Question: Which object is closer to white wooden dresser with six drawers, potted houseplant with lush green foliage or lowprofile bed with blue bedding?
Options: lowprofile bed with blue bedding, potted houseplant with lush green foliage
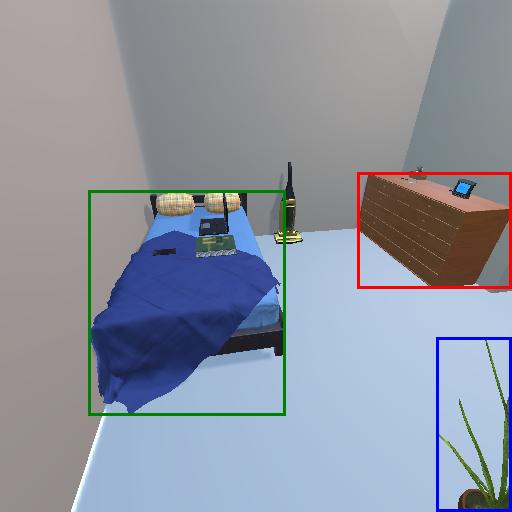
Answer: lowprofile bed with blue bedding